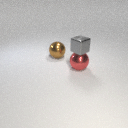
large red metal sphere to the right of large brown metal sphere